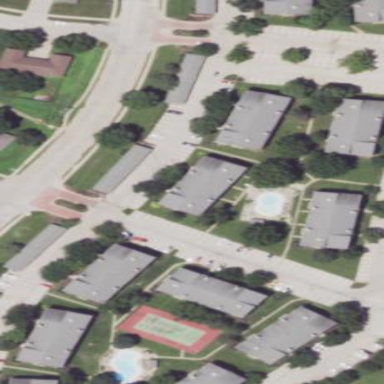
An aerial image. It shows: Residential area with apartments.